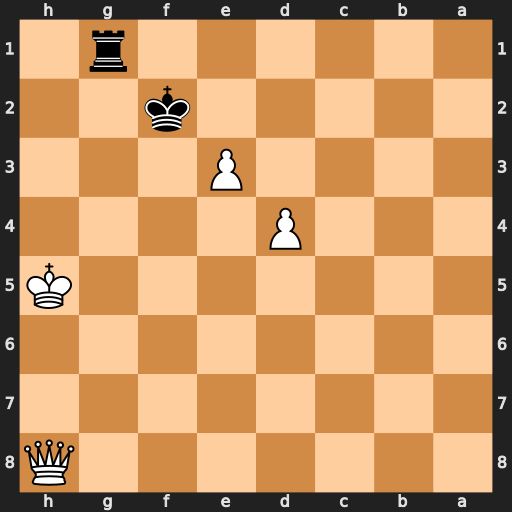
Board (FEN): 7Q/8/8/7K/3P4/4P3/5k2/6r1
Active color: b
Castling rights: -
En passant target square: -
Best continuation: Rh1+ Kg4 Rxh8